Interaction volume radius: 5 \u00c5
Interaction volume height: 10 \u00c5
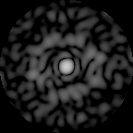
Disorder parameter: 0.8163